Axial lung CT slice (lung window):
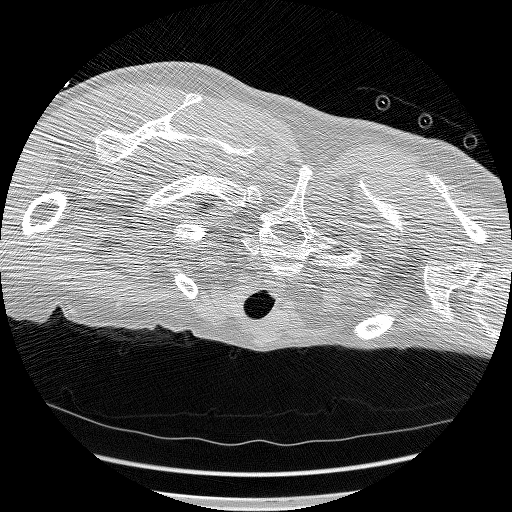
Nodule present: no